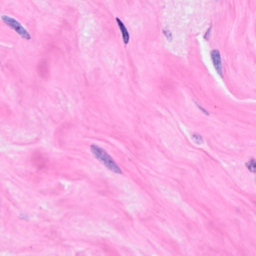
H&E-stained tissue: Breast